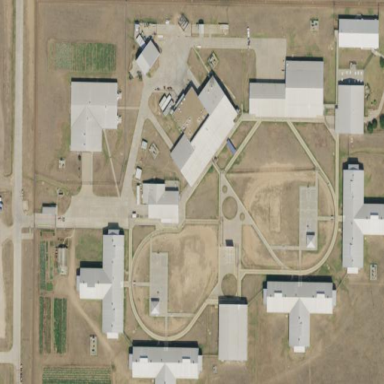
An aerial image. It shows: Prison.